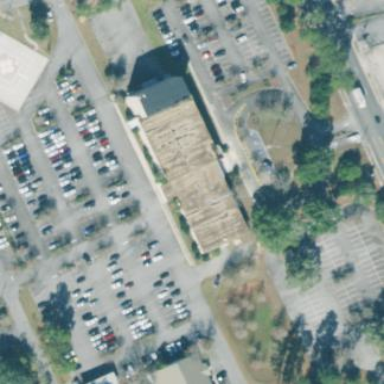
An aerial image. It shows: Public theater building.